Interaction volume radius: 5 \u00c5
Interaction volume height: 10 \u00c5
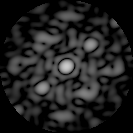
Disorder parameter: 0.425